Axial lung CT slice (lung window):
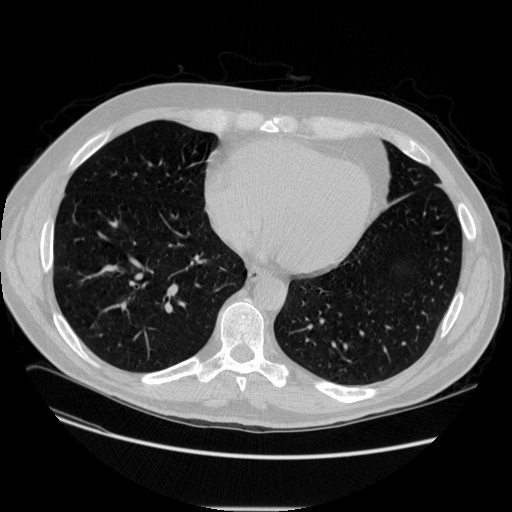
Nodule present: no